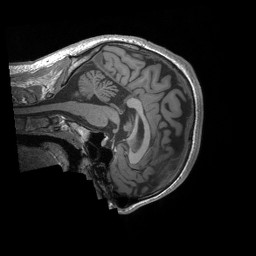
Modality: T1w
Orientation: sagittal
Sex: male
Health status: ill
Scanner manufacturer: siemens
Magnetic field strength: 3 T
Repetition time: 1.66 s
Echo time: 0.00254 s